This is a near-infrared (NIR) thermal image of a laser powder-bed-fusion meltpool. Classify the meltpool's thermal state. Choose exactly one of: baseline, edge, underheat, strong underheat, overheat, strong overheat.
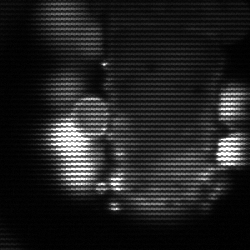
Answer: strong underheat